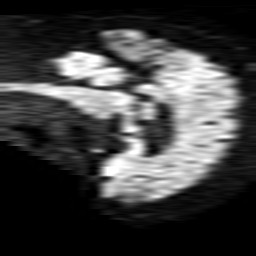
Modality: TRACE
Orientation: sagittal
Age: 86
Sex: female
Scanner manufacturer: philips
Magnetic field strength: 1.5 T
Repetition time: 3.547 s
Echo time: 0.09411 s